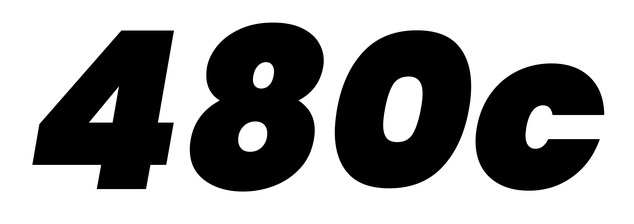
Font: Poppins-BlackItalic